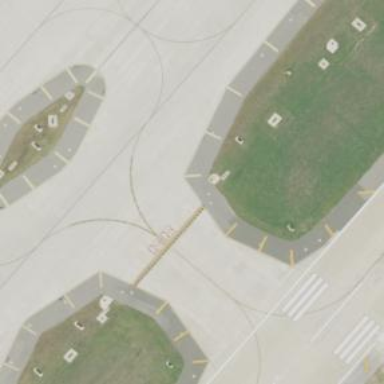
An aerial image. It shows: View of taxiway at the airport.